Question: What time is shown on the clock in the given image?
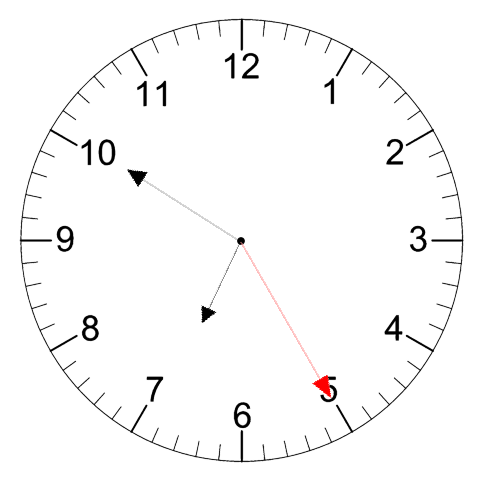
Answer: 06:50:25